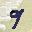
Label: 9